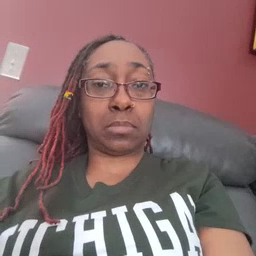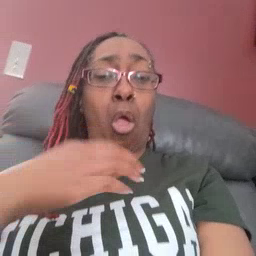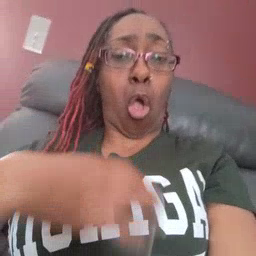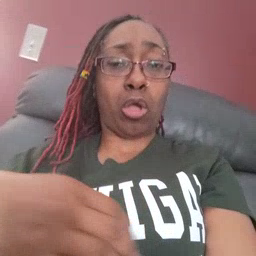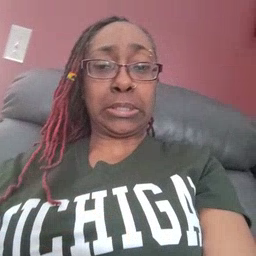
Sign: hungry